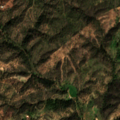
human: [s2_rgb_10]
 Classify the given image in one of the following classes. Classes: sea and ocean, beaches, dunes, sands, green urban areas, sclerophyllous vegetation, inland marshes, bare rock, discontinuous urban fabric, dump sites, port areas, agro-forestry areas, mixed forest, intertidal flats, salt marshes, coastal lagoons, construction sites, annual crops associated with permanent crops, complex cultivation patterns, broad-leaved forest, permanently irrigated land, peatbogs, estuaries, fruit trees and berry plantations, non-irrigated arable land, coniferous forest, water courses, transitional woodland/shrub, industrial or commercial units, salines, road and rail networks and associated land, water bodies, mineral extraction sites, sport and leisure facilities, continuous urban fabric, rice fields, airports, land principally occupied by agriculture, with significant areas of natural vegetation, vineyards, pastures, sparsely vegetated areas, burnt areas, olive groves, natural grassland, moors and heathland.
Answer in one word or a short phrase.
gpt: non-irrigated arable land, broad-leaved forest